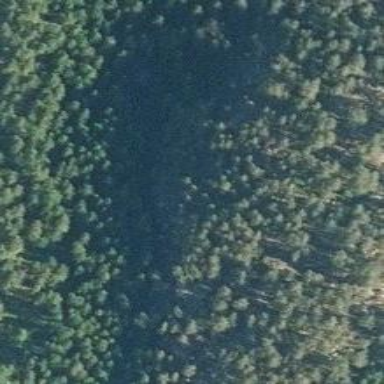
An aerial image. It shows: Natural cliff.